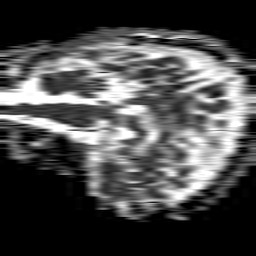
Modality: ADC
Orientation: sagittal
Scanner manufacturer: philips
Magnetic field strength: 1.5 T
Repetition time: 4.6 s
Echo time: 0.08941 s